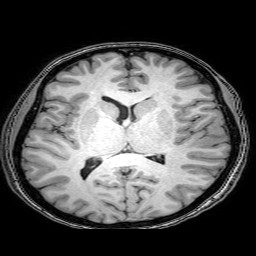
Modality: T1w
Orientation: coronal
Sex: female
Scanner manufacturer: philips
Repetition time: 0.008141 s
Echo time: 0.00373 s